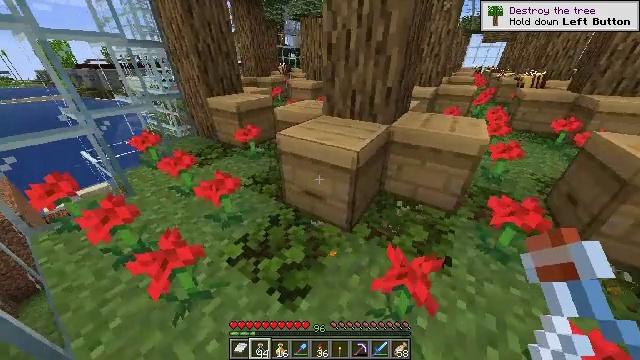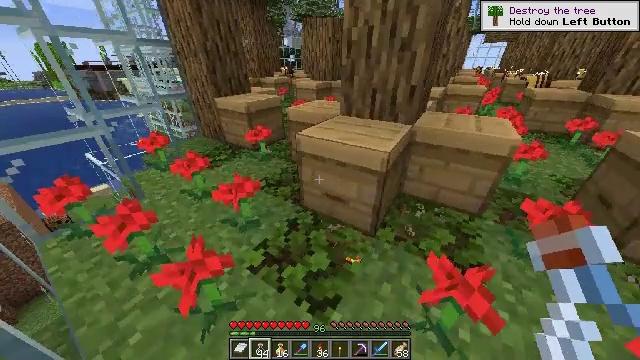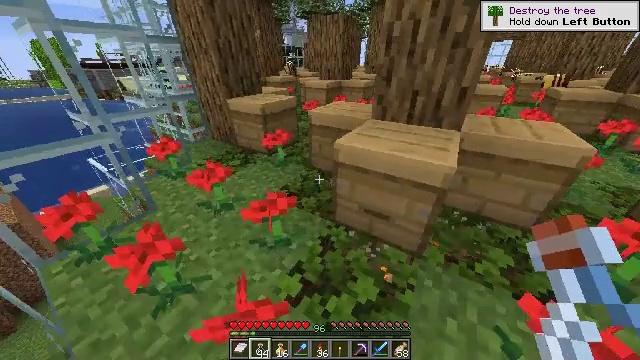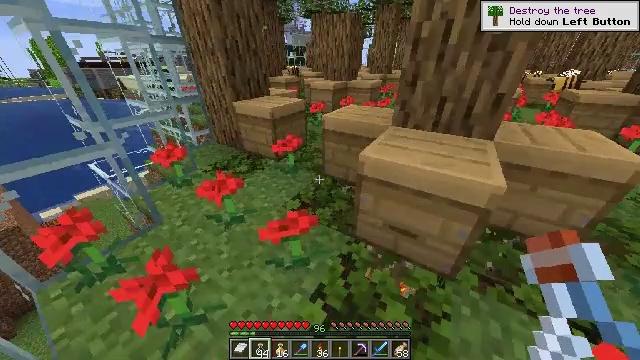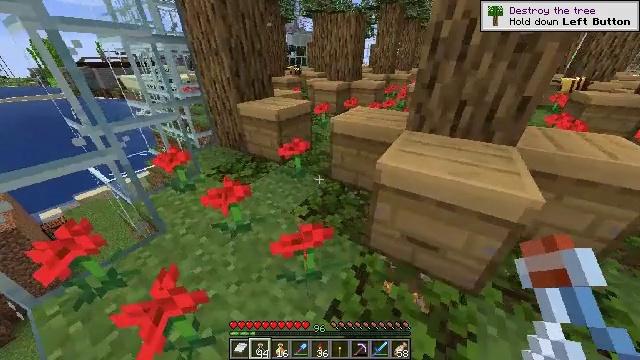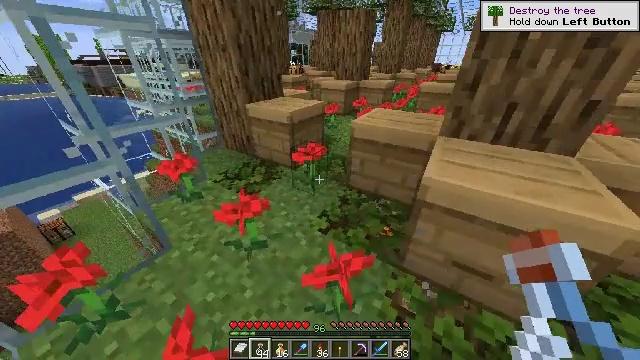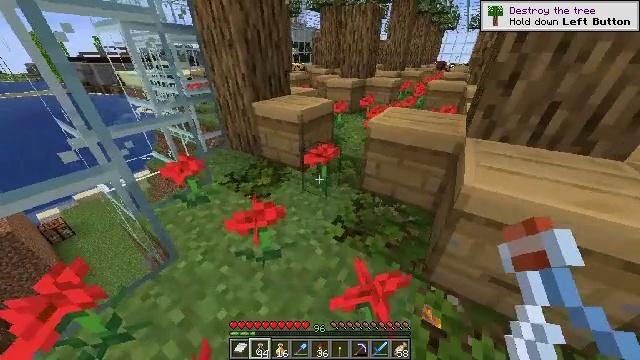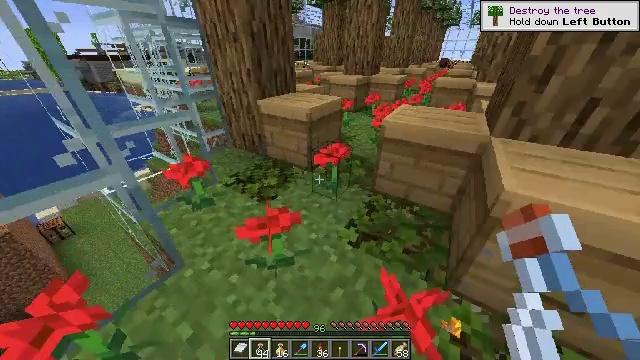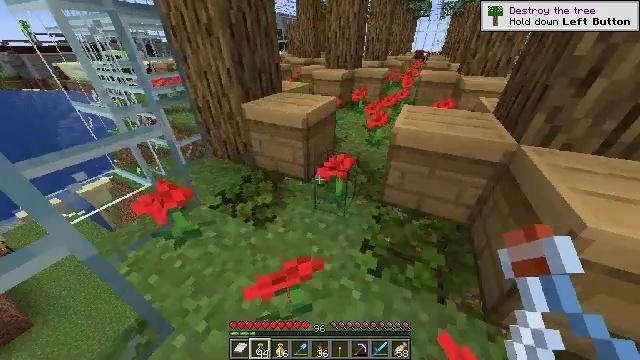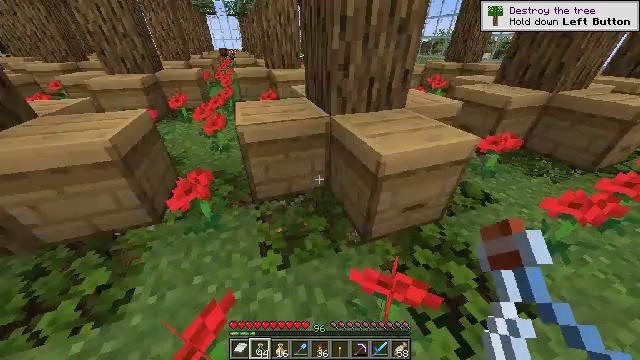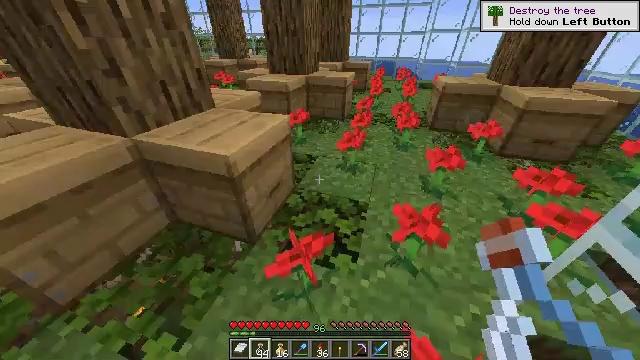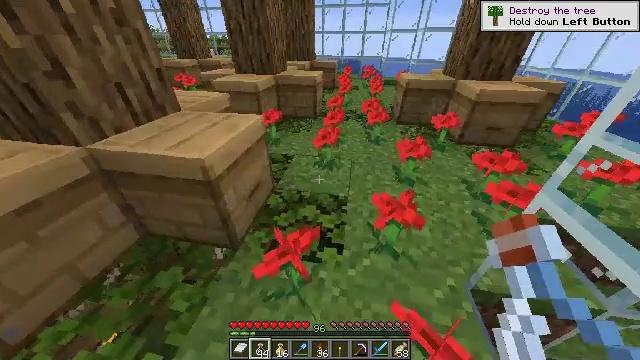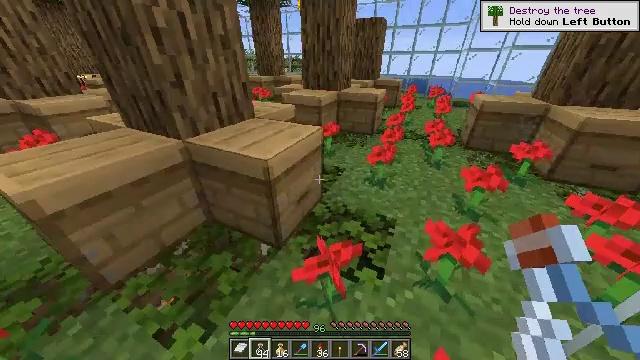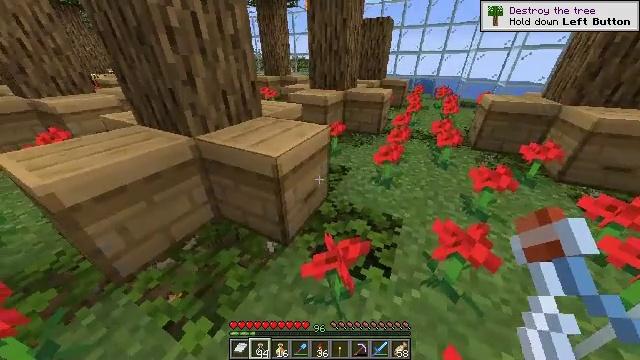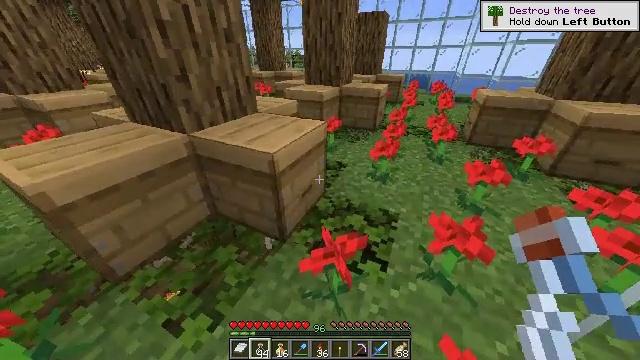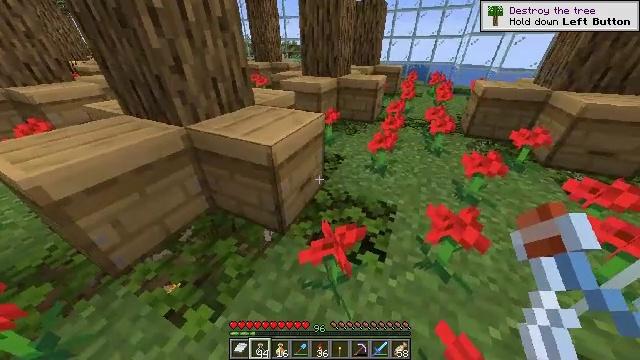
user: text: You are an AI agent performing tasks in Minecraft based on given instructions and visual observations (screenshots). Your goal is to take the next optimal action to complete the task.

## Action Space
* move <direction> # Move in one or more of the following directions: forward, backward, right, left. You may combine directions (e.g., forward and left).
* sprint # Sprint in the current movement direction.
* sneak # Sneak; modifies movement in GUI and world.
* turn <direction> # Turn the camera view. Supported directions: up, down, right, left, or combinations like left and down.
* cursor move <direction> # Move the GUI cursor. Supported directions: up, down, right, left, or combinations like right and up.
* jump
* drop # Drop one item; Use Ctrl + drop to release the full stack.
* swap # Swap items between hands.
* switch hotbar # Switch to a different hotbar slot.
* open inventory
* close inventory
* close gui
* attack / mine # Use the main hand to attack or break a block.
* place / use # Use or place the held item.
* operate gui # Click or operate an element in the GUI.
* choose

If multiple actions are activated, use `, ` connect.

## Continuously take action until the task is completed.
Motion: motion action
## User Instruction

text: Open the crafting table to craft a honey block.
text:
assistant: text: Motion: move forward and move left
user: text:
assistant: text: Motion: move forward and move left
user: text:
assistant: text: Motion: move forward and move left
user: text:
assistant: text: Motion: move forward and move left
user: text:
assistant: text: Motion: move forward and move left
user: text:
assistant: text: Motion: move forward and move left
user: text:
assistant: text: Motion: move forward and move left
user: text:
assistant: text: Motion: move forward, turn right and down
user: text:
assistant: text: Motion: turn right
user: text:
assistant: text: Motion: turn right
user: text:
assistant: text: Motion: turn right
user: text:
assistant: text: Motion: turn left and up
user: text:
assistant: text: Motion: turn left
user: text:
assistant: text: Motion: turn right and down
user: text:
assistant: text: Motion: turn down
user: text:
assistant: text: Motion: no_op
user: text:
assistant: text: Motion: move forward, turn right and up
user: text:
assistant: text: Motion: move forward, turn right and up
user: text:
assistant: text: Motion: move forward, turn right and up
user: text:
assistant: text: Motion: move forward, turn right
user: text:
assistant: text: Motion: move forward, turn right
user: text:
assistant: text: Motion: move forward
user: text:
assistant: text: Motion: move forward
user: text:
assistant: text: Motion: move forward, turn right
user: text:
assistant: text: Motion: move forward
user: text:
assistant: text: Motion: move forward
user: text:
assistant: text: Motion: move forward
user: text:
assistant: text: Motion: move forward
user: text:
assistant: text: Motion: move forward
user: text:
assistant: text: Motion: move forward, turn down